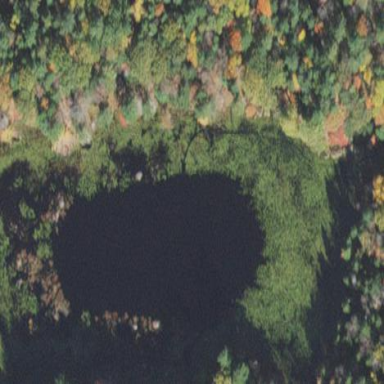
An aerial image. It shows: Pond surrounded by natural water.